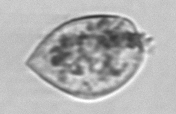
Label: Prorocentrum_micans